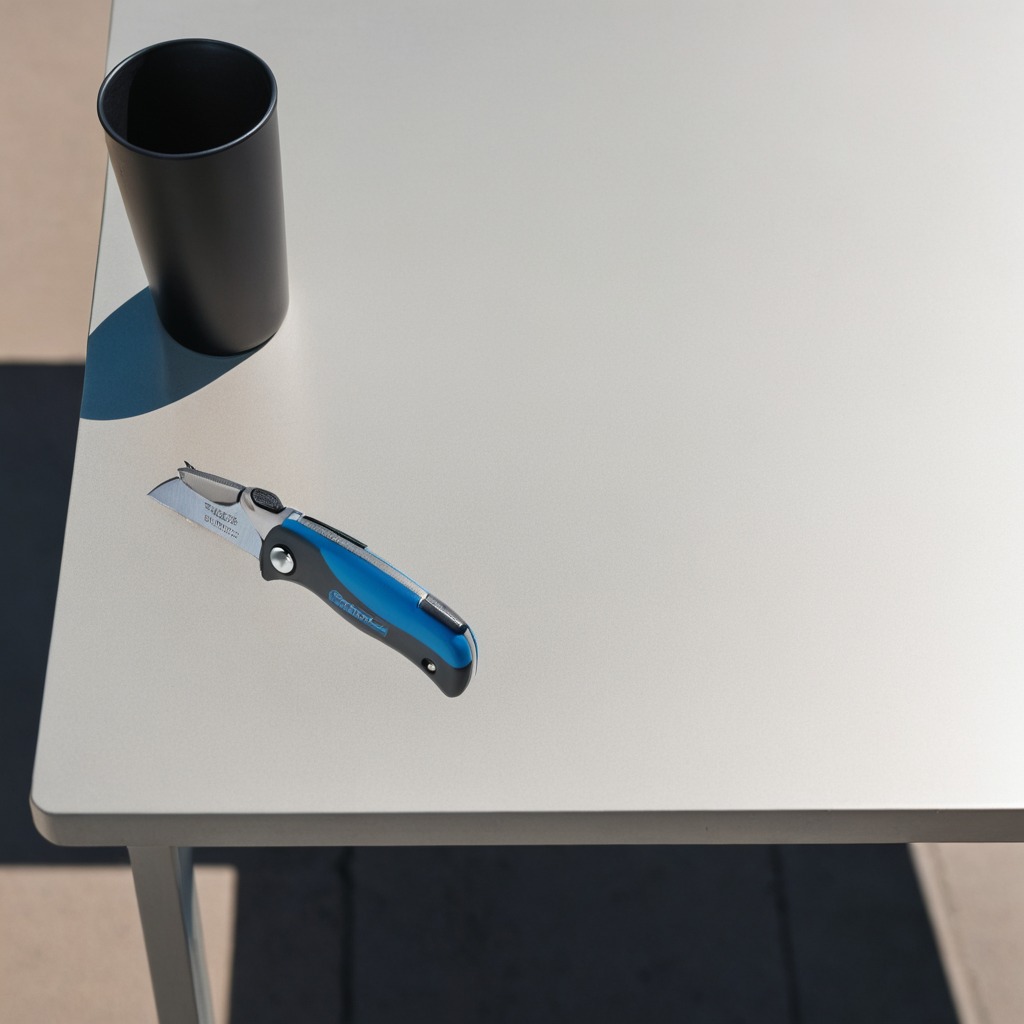
A utility knife is lying on the table.